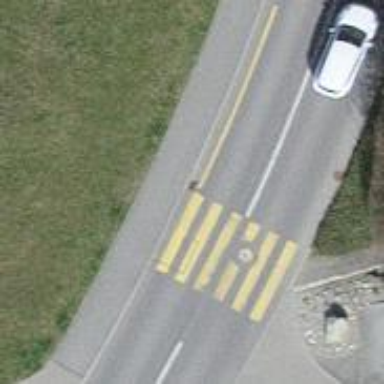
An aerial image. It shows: Footway with asphalt surface and zebra crossing.